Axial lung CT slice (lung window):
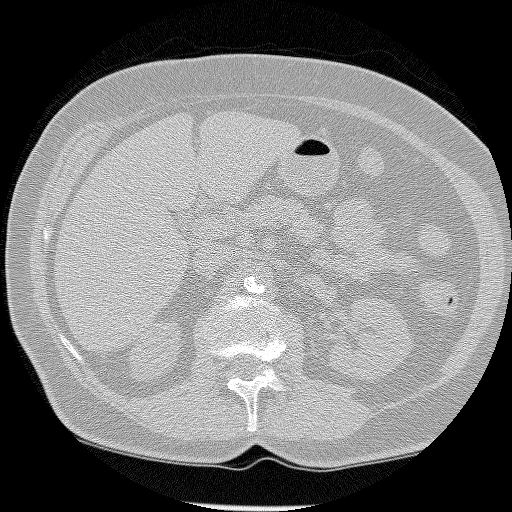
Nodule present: no